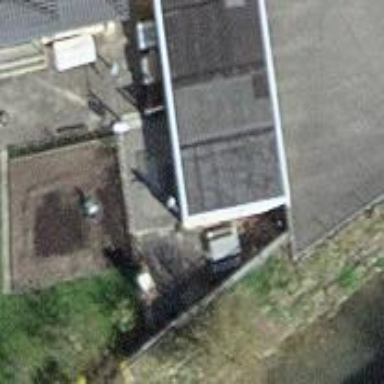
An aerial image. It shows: Garage.